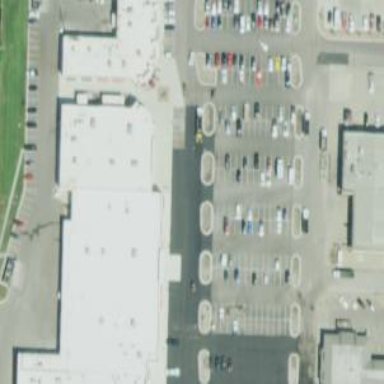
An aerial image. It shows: Supermarket.